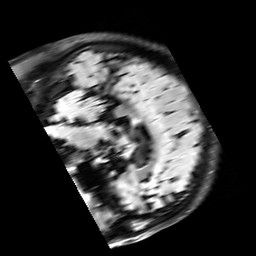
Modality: FLAIR
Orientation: sagittal
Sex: male
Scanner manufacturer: siemens
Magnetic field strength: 3 T
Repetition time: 10 s
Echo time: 0.09 s